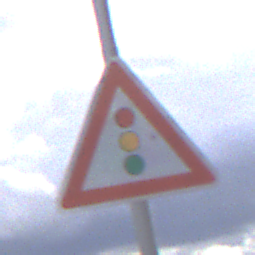
Verkehrszeichen: Lichtzeichenanlage
Umgebung: Outdoor, Suburban
Tageszeit: MorningAfternoon
Wetter: PartlyCloudy
Licht: Natural
Jahreszeit: NotSpecified
Kontrast: LowContrast